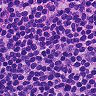
Metastatic tissue present: no